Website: macys
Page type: gifting
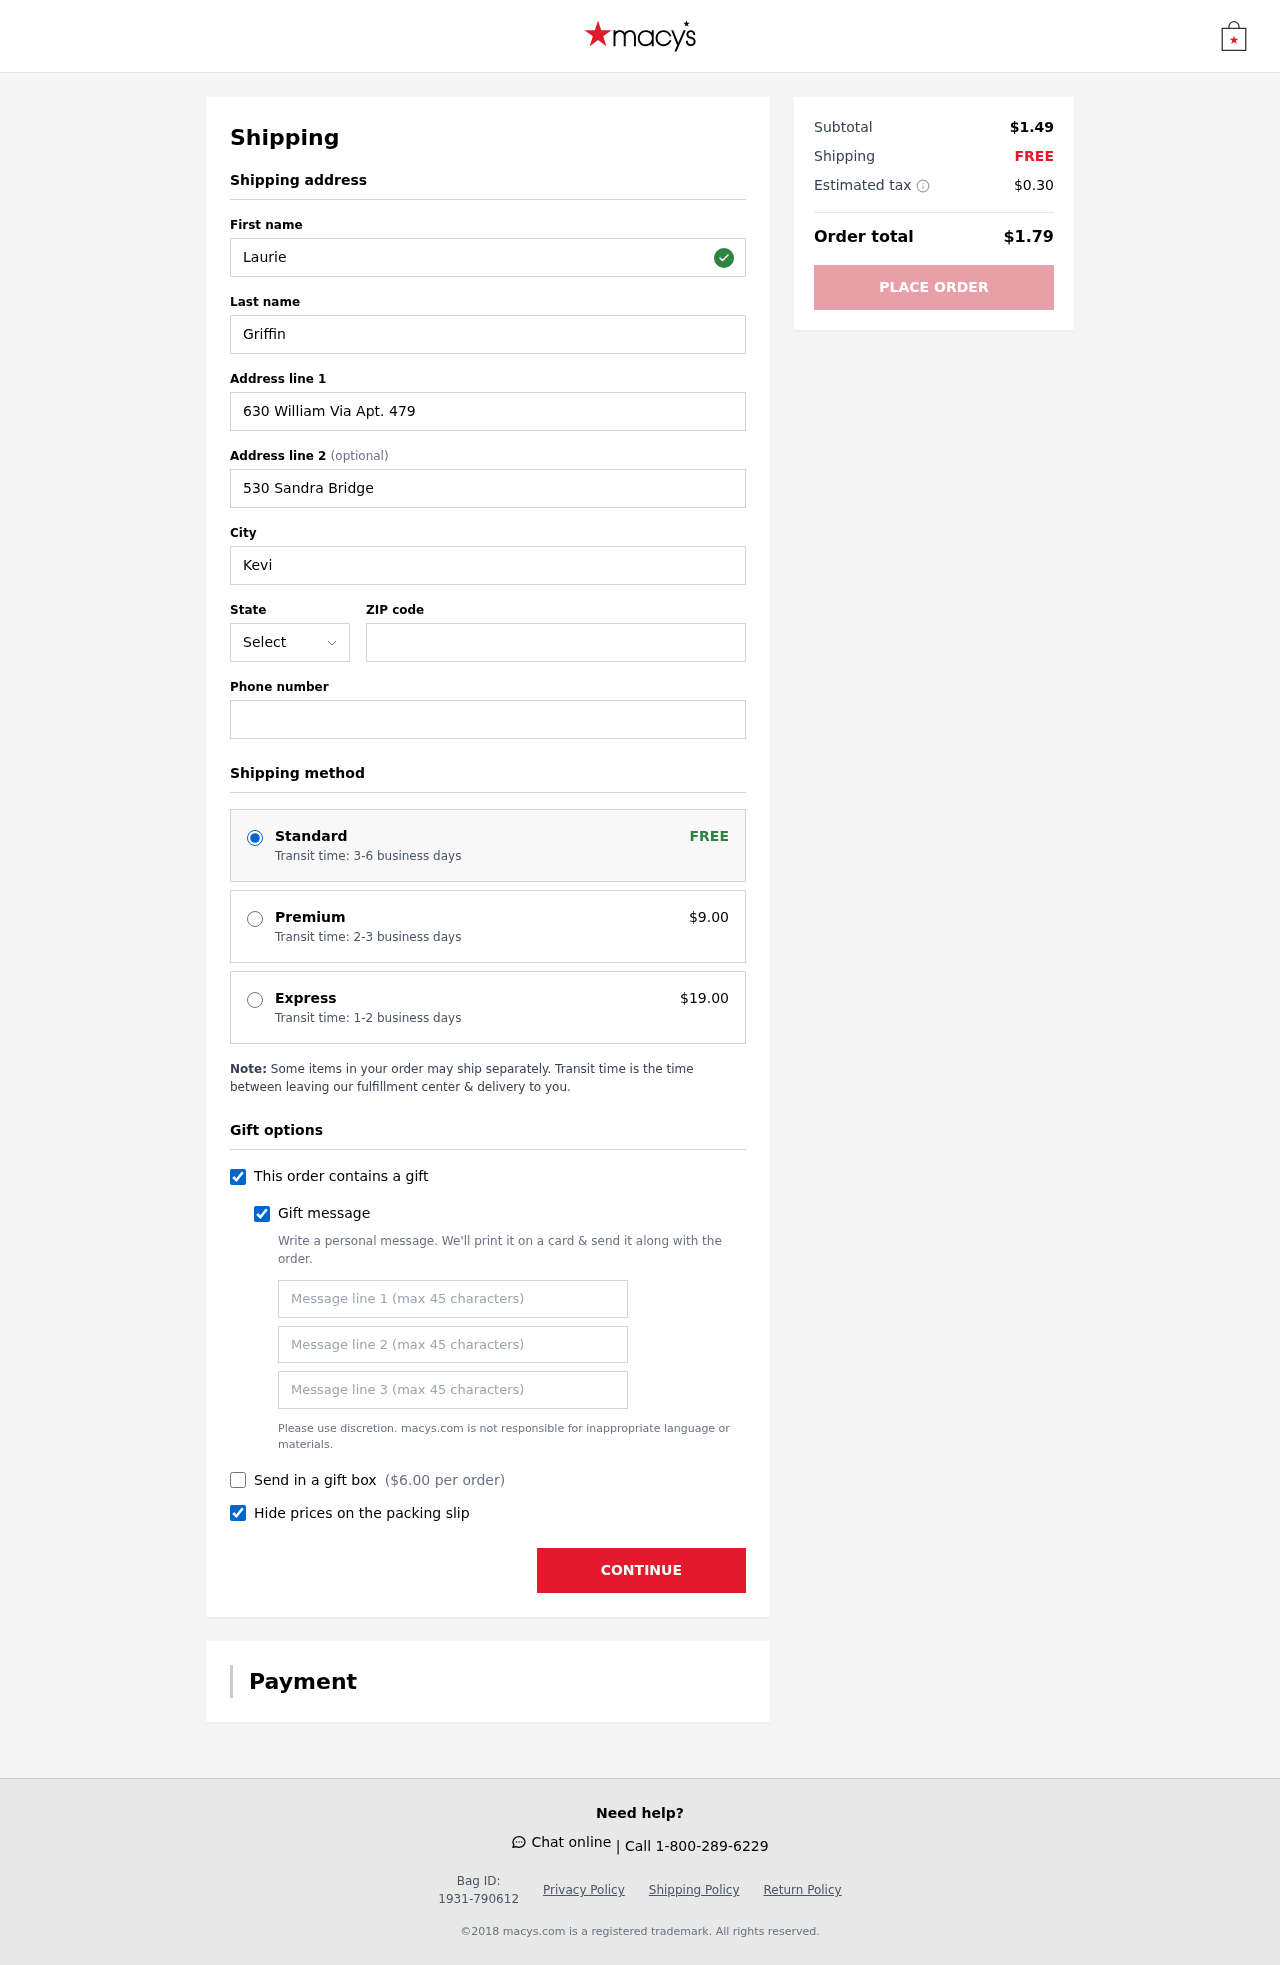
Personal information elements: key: PII_STATE_ABBR
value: MI
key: PII_FIRSTNAME
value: Laurie
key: PII_LASTNAME
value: Griffin
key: PII_STREET
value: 630 William Via Apt. 479
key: PII_STREET2
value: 530 Sandra Bridge
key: PII_CITY
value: Kevinhaven
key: PII_POSTCODE
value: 34246
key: PII_PHONE
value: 5584171522
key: PII_GIFT_MESSAGE
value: Hey Carla! I thought you’d appreciate this little hydration boost to keep you refreshed throughout your busy days. Cheers to staying energized and taking on every moment! Laurie
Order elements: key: ORDER_SHIPPING_STANDARD
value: Transit time: 3-6 business days
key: ORDER_SHIPPING_PREMIUM
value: Transit time: 2-3 business days
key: ORDER_SHIPPING_PREMIUM_PRICE
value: $9.00
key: ORDER_SHIPPING_EXPRESS
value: Transit time: 1-2 business days
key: ORDER_SHIPPING_EXPRESS_PRICE
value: $19.00
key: ORDER_GIFT_BOX_PRICE
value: $6.00
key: ORDER_SUBTOTAL
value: $1.49
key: ORDER_SHIPPING_COST
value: FREE
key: ORDER_TAX
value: $0.30
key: ORDER_TOTAL
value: $1.79